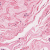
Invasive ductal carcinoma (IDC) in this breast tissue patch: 0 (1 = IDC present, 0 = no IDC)